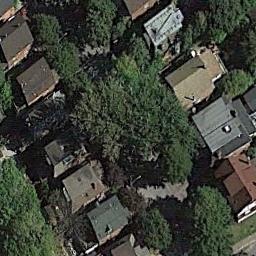
Label: residential